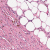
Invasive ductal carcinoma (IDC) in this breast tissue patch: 0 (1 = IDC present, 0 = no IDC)